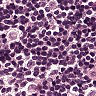
Metastatic tissue present: no